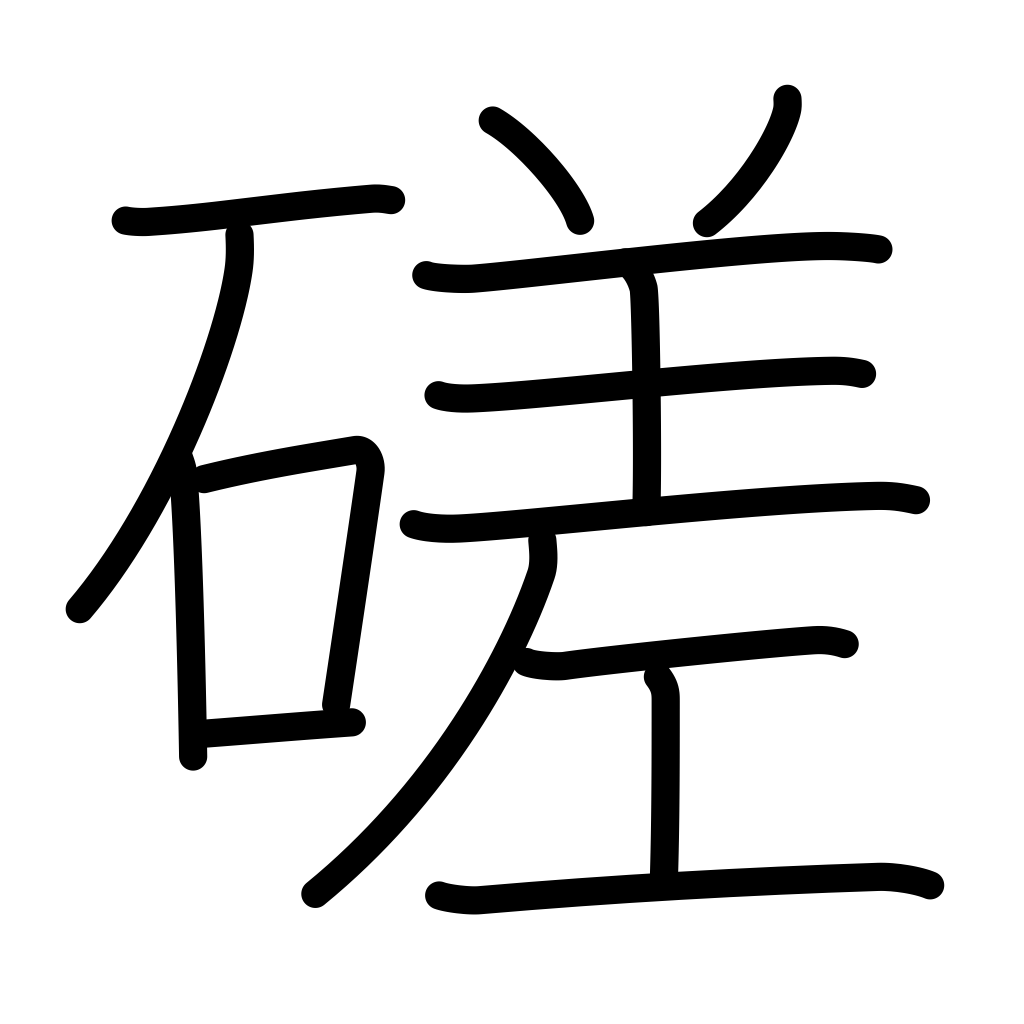
Meaning: polish